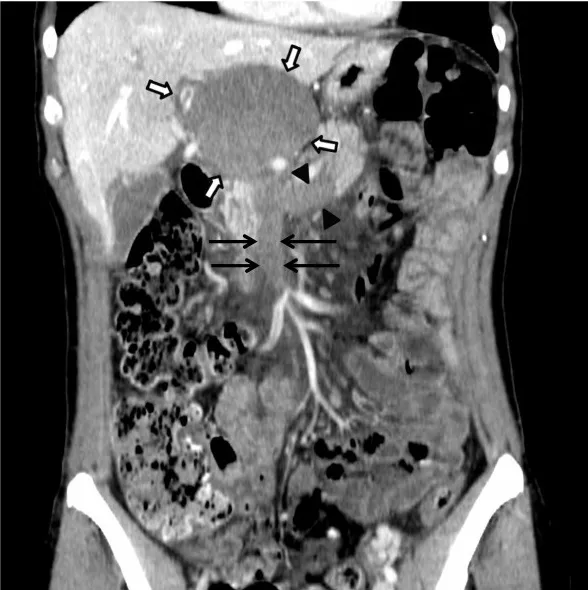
CT-scan showing thrombosed portal vein aneurysm (white arrows) with thrombus extending to SMV (black arrows) and splenic vein (arrowheads).
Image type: radiology (ct)